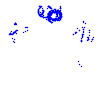
Particle: pion